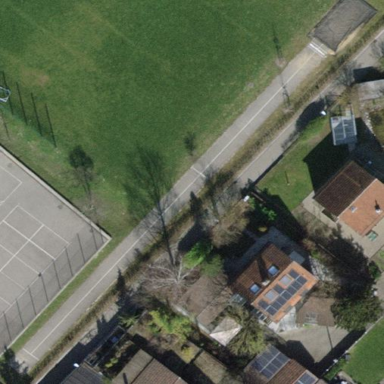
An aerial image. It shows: Athletic track located in leisure land area.